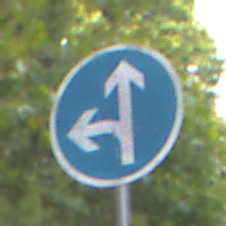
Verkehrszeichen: VorgeschriebeneFahrtrichtungGeradeausOderLinks
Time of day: MorningAfternoon
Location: Outdoor (Urban)
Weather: Overcast
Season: NotSpecified
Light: Natural